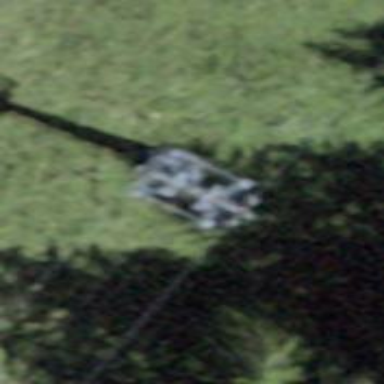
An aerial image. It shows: Pylon for aerialway.